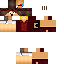
A male human skin with medium skin, wearing brown long hair dressed in a red hoodie and red pants, featuring a closed mouth.